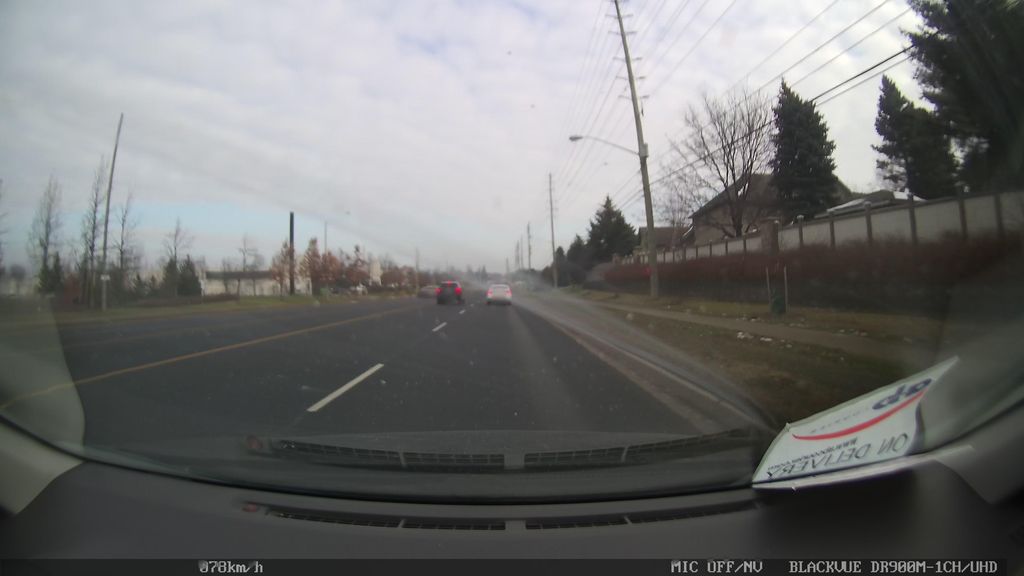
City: toronto